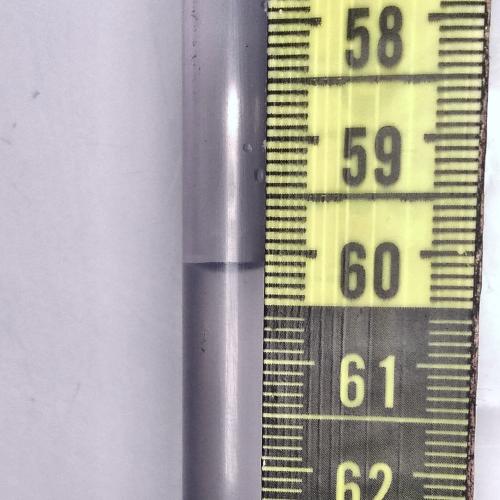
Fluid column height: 60.1 cm